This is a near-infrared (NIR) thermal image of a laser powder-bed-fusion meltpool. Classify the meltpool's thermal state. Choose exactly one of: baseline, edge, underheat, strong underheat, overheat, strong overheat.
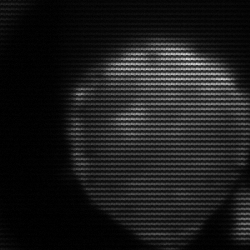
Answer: edge